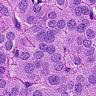
Metastatic tissue present: yes